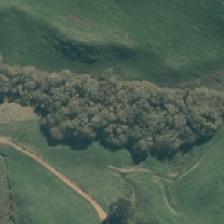
Land cover: deciduous_hardwood